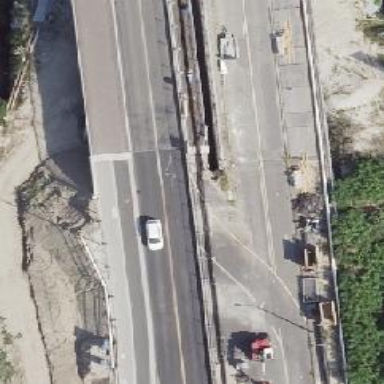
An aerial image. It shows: Secondary road with lane markings running over asphalt bridge.